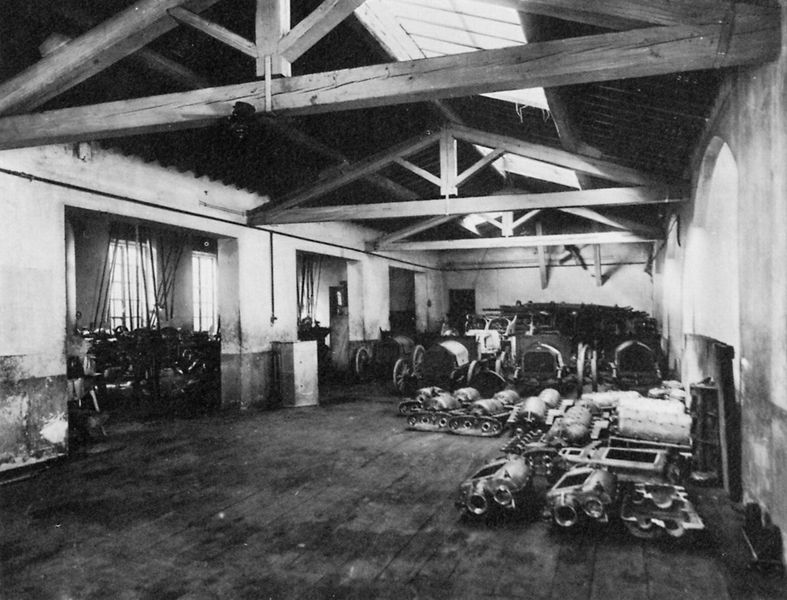
Titel: Autos in ihrer Herstellung
Künstler: Gebrüder Alinari
Schlagwörter: dunkel, schatten, weiß, fenster, glas, grau, hell, licht, raum, schwarz, stühle, tür, zimmer, dach, haus, wand, boden, arbeit, räder, bogen, fußboden, risse, dielen, saal, auto, wagen, diele, balken, bohlen, durchgang, halle, pakett, foto, fotografie, photographie, wände, maschine, dachfenster, hall, scheiben, schwarzweiß, dachstuhl, photo, öffnung, seitenschiff, durchbruch, oldtimer, streben, blech, autos, fesnter, webstuhl, lager, leitungen, oberlicht, maschinen, lagerhalle, wellblech, garage, leitung, blechdach, lichtschalter, dachgestühl, maschinenteile, motoren